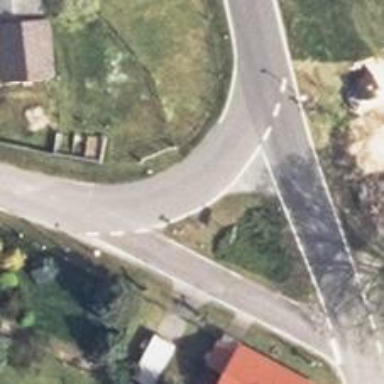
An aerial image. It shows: Tertiary road with asphalt surface.